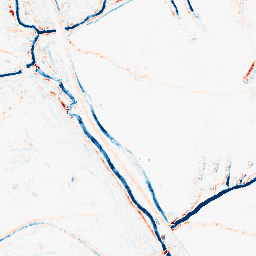
Category: morphological
Decomposition family: morphological_rect
Decomposition parameters: operation: average
width: 5
height: 5
Upsampling method: bspline
Upsampling parameters: scale: 8
Upsampling scale: 8